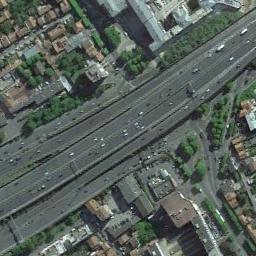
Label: freeway